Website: macys
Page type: cart
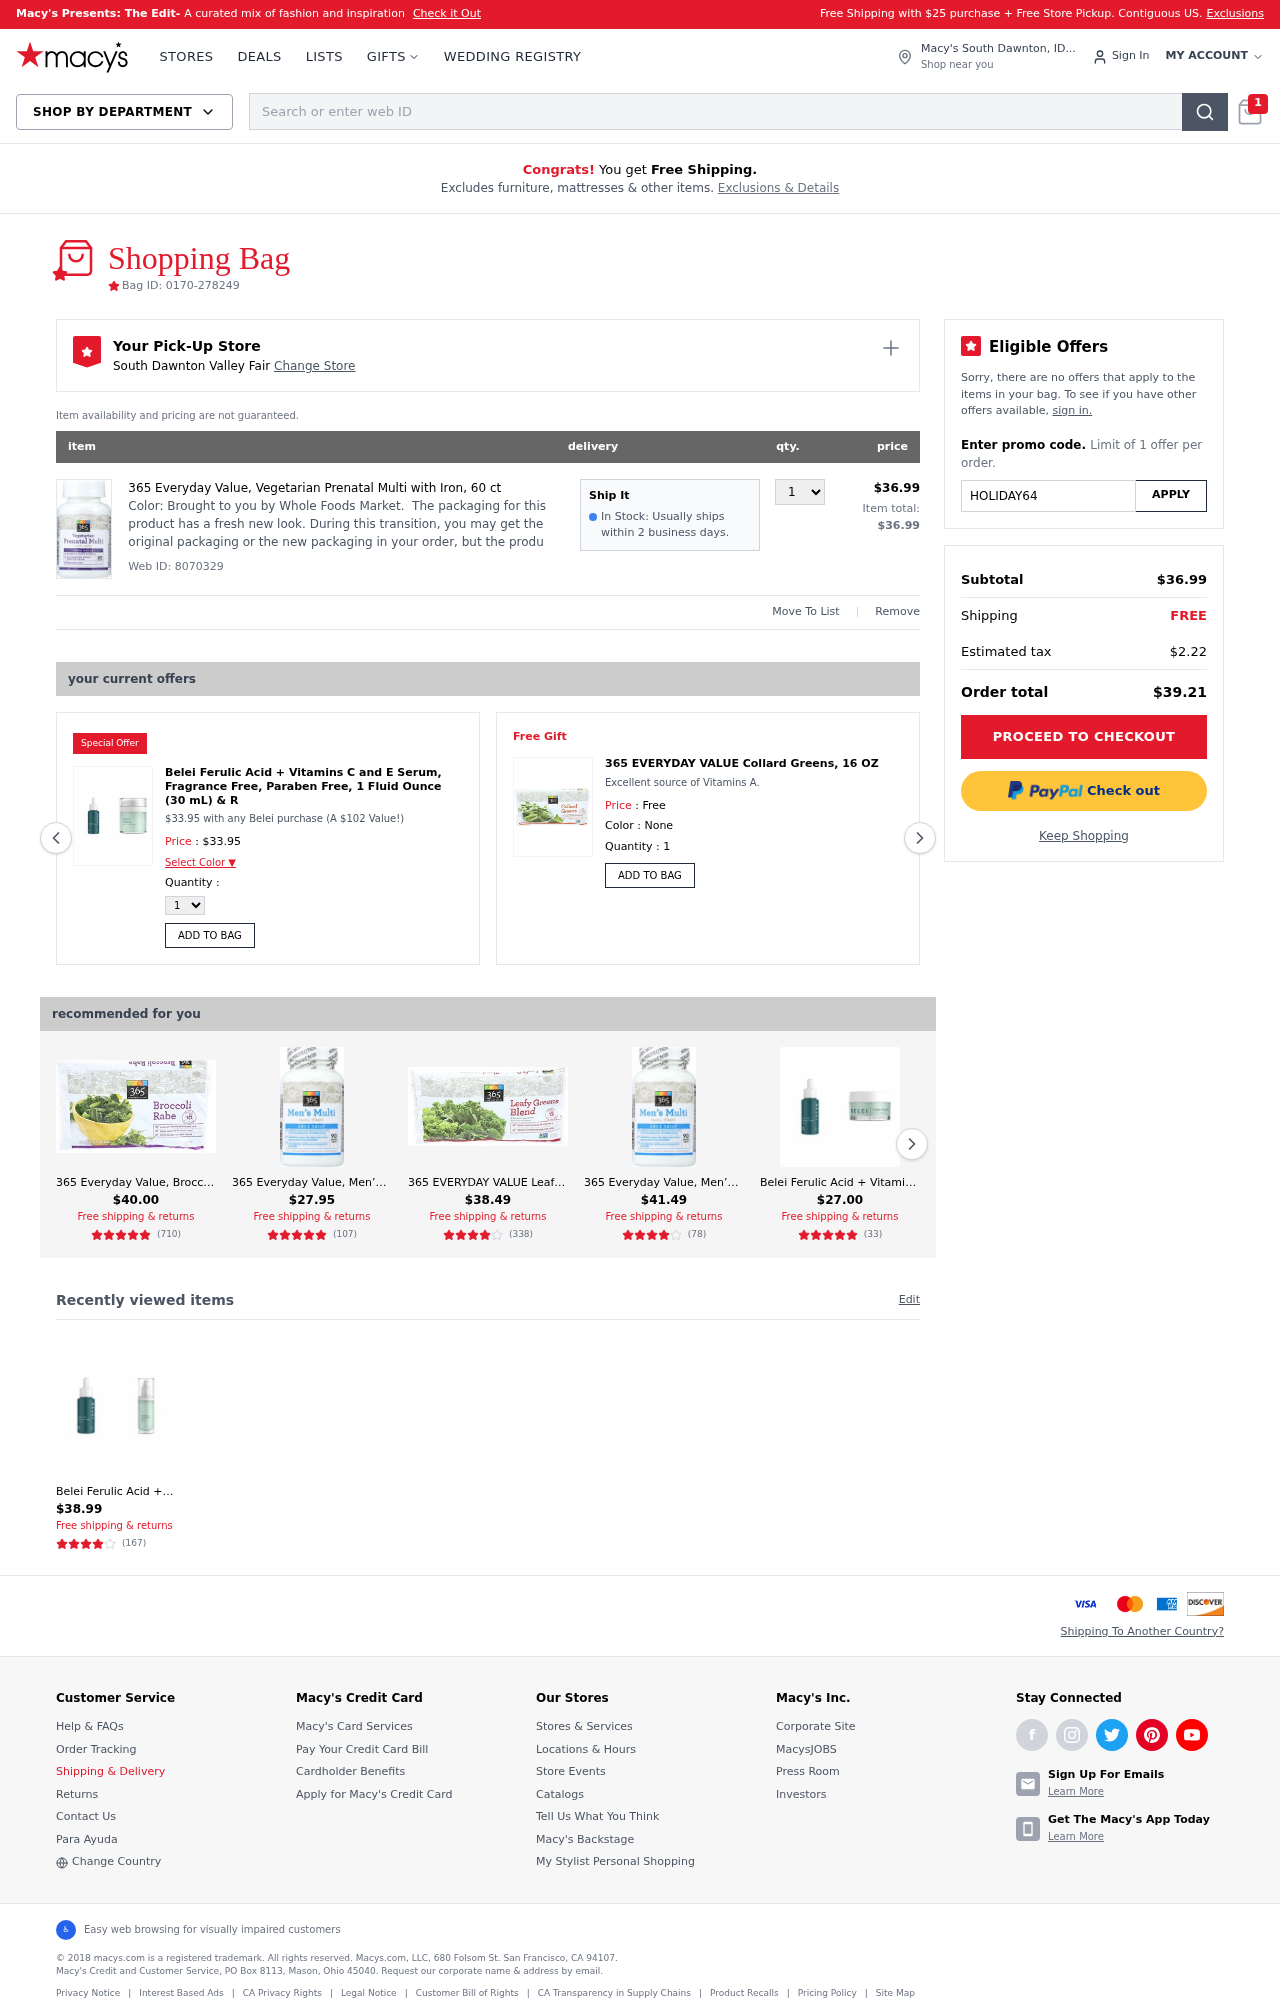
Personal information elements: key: PII_CITY
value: South Dawnton Valley Fair Change Store
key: PII_CITY_STATE
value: South Dawnton, ID
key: PII_PROMO_CODE
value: HOLIDAY64
Product elements: key: PRODUCT1_DESC
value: Brought to you by Whole Foods Market.  The packaging for this product has a fresh new look. During this transition, you may get the original packaging or the new packaging in your order, but the produ
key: PRODUCT1_NAME
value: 365 Everyday Value, Vegetarian Prenatal Multi with Iron, 60 ct
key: PRODUCT1_PRICE
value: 36.99
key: PRODUCT1_QUANTITY
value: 1
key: PRODUCT2_NAME
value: Belei Ferulic Acid + Vitamins C and E Serum, Fragrance Free, Paraben Free, 1 Fluid Ounce (30 mL) & R
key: PRODUCT2_PRICE
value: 33.95
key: PRODUCT3_DESC
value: Excellent source of Vitamins A.
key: PRODUCT3_NAME
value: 365 EVERYDAY VALUE Collard Greens, 16 OZ
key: PRODUCT4_NAME
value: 365 Everyday Value, Broccoli Rabe, 16 oz, (Frozen)
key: PRODUCT4_NUM_RATINGS
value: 710
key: PRODUCT4_PRICE
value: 40
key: PRODUCT4_RATING
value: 4.8
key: PRODUCT5_NAME
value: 365 Everyday Value, Men’s Multi Iron-Free, 90 ct
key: PRODUCT5_NUM_RATINGS
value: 107
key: PRODUCT5_PRICE
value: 27.95
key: PRODUCT5_RATING
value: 4.5
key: PRODUCT6_NAME
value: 365 EVERYDAY VALUE Leafy Greens Blend, 16 OZ
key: PRODUCT6_NUM_RATINGS
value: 338
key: PRODUCT6_PRICE
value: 38.49
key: PRODUCT6_RATING
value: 3.7
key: PRODUCT7_NAME
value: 365 Everyday Value, Men’s Multi Iron-Free, 90 ct
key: PRODUCT7_NUM_RATINGS
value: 78
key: PRODUCT7_PRICE
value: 41.49
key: PRODUCT7_RATING
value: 4.3
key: PRODUCT8_NAME
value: Belei Ferulic Acid + Vitamins C and E Serum, Fragrance Free, Paraben Free, 1 Fluid Ounce (30 mL) & T
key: PRODUCT8_NUM_RATINGS
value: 33
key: PRODUCT8_PRICE
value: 27
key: PRODUCT8_RATING
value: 4.7
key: PRODUCT9_NAME
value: Belei Ferulic Acid + Vitamins C and E Serum, Fragrance Free, Paraben Free, 1 Fluid Ounce (30 mL) & H
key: PRODUCT9_NUM_RATINGS
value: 167
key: PRODUCT9_PRICE
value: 38.99
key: PRODUCT9_RATING
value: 4.2
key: PRODUCT2_DESC
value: $33.95 with any Belei purchase (A $102 Value!)
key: PRODUCT1_WEB_ID
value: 8070329
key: PRODUCT1_TOTAL
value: $36.99
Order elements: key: ORDER_NUM_ITEMS
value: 1
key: ORDER_ID
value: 0170-278249
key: ORDER_SUBTOTAL
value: $36.99
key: ORDER_TAX
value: $2.22
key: ORDER_TOTAL
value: $39.21
Search elements: key: HEADER_SEARCH
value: Search or enter web ID